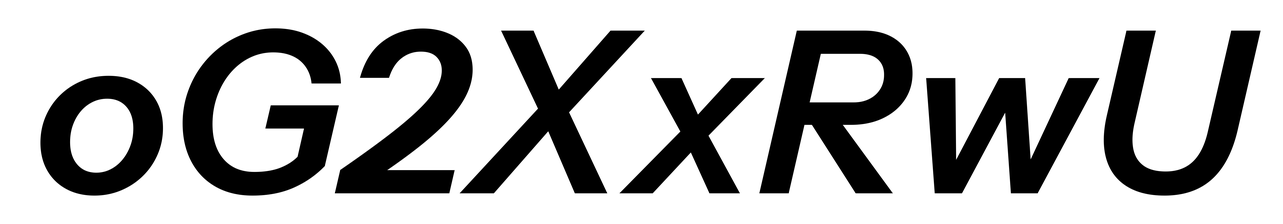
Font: InstrumentSans-Italic_SemiBold_Italic